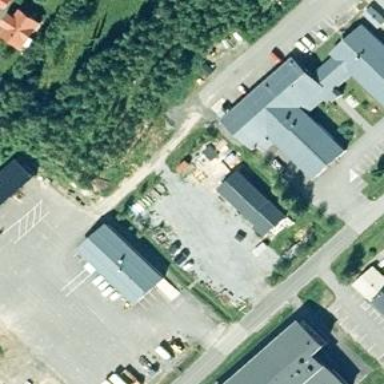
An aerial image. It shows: Retail building.